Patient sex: M
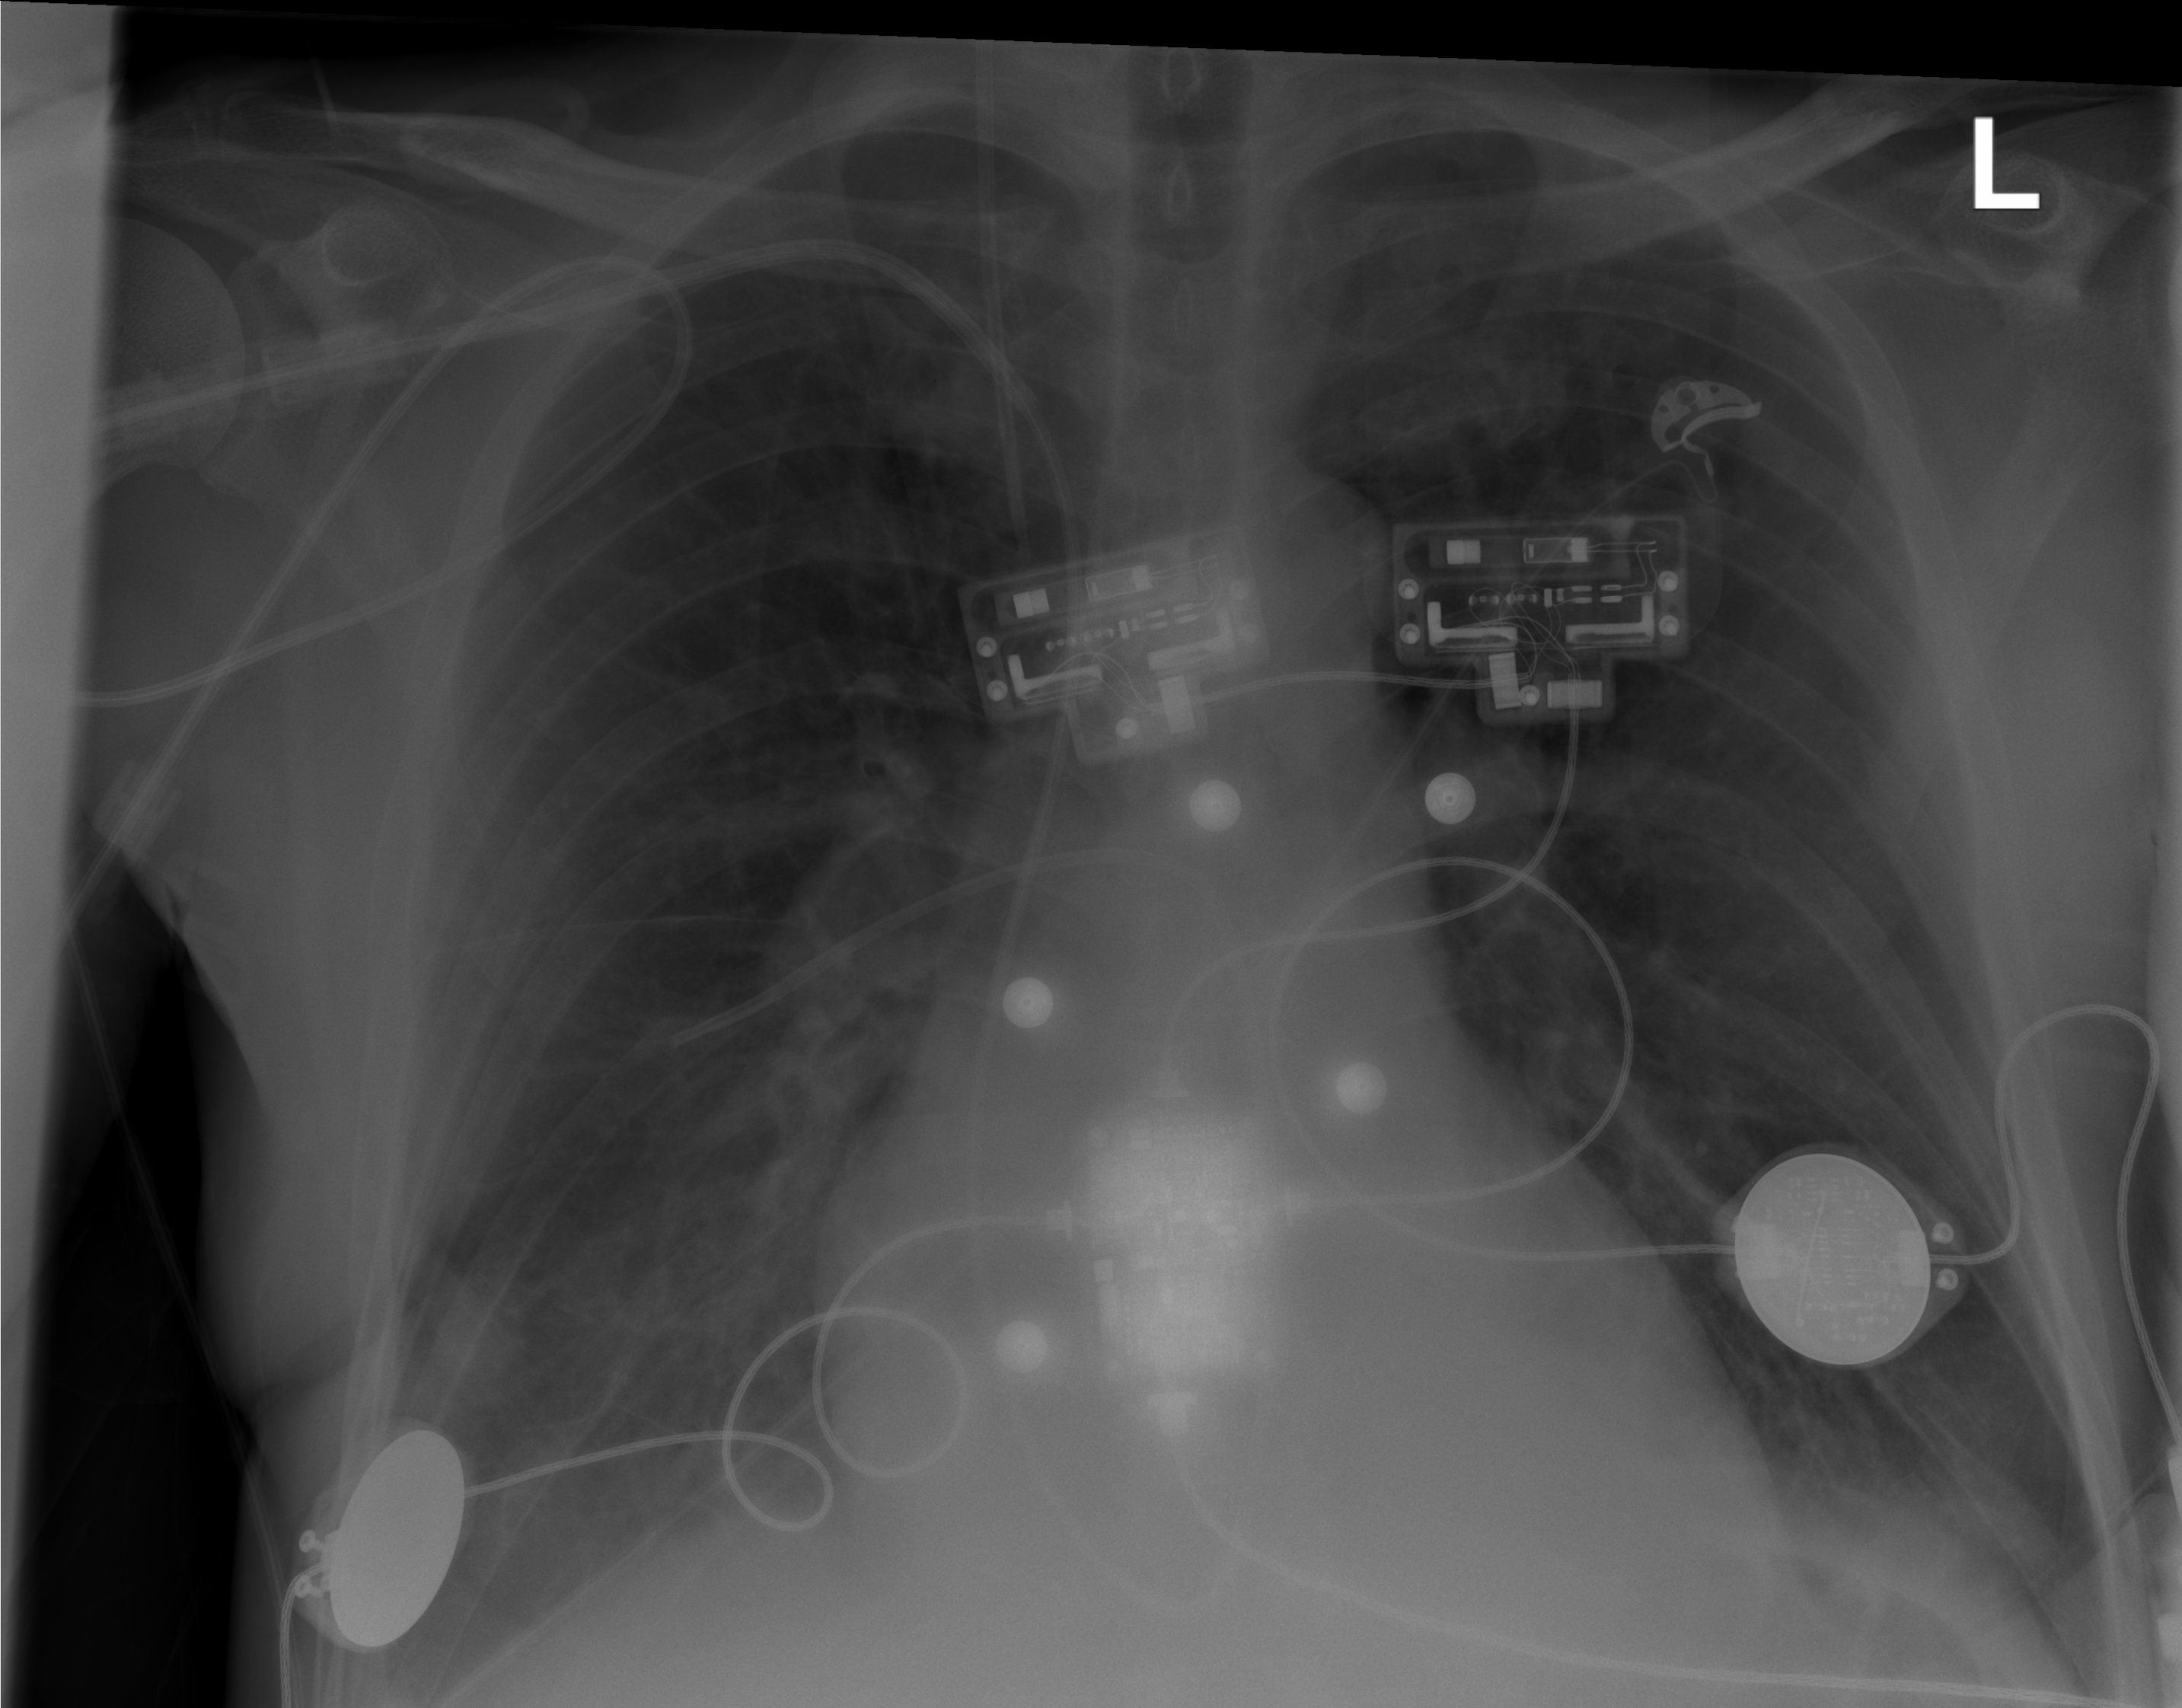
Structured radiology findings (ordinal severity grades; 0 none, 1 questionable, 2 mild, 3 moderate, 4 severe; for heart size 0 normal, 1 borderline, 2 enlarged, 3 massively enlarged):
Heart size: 0
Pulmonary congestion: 0
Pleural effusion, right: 0
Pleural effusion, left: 0
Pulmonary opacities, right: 0
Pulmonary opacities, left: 0
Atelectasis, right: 2
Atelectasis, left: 2